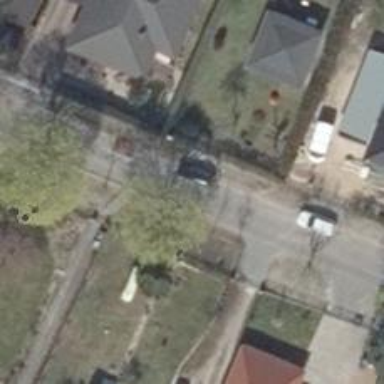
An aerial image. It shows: Driveway leading to service road.